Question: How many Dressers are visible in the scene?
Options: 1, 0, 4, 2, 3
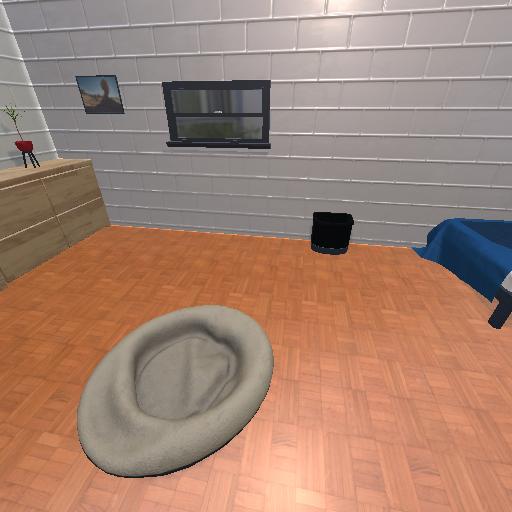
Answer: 1